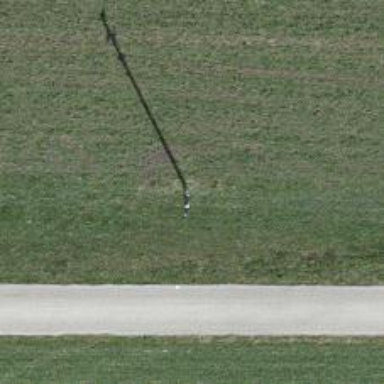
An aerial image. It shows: Minor power line.